Interaction volume radius: 10 \u00c5
Interaction volume height: 10 \u00c5
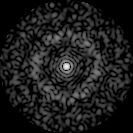
Disorder parameter: 0.8357